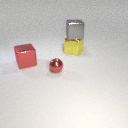
large yellow metal cube behind small red metal sphere